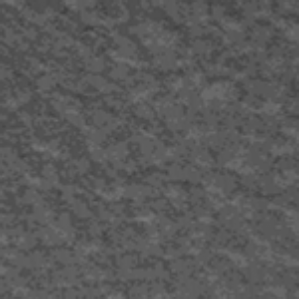
Label: frost